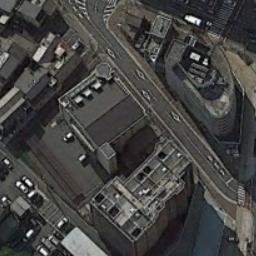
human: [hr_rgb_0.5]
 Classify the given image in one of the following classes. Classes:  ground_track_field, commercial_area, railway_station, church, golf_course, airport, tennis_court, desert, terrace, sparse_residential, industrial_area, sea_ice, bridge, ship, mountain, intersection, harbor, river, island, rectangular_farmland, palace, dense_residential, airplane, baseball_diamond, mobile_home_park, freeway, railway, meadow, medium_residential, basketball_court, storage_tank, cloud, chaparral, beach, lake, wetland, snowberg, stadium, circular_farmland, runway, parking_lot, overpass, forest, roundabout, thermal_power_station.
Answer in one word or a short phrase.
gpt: commercial_area